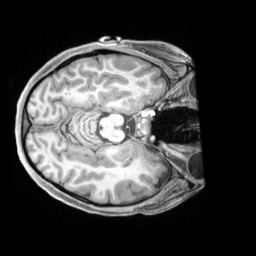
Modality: T1w
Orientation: axial
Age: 24
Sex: female
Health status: ill
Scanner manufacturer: siemens
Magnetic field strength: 3 T
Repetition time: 2.2 s
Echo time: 0.00218 s